Question: I've finally got around to starting windows phone dev. I'm not very good at it yet, but anyway, I hope you guys understand what I want to do here.
From what I've learnt from other programmers, an ObservableCollection can be updated in live time whilst it is databound to an object, such as a listbox. All changes to the ObservableCollection will cause the UI of the object it's databound to update it's items.
So what I'm trying to do, is download a file from my server, parse it with json, then update the ObservableCollection with the new data. However, the webclient doesn't seem to be downloading the new data until the app is re opened!
---
Here's a gif showing how the app works at the moment:

And here's my code (cut down a bit):
'''
Dim aList As New ObservableCollection(Of classes.consoles)
Private Sub PhoneApplicationPage_Loaded(sender As System.Object, e As System.Windows.RoutedEventArgs) Handles MyBase.Loaded
checkforconsoles()
End Sub
Public Sub checkforconsoles()
Dim wc As New WebClient()
AddHandler wc.DownloadStringCompleted, AddressOf downloaded
wc.DownloadStringAsync(New Uri("http://localhost/api/?function=GetConsolesForUser&userid=" & id))
End Sub
Private Sub downloaded(sender As Object, e As DownloadStringCompletedEventArgs)
aList.Clear()
'MessageBox.Show(e.Result)
Dim o As JObject = JObject.Parse(e.Result)
Dim jarray As JArray = DirectCast(o("results"), JArray)
Try
Dim i As Integer = jarray.Count()
For i = 0 To jarray.Count() - 1 Step 1
Dim id As String = jarray(i)("id").ToString
Dim name As String = jarray(i)("name").ToString
Dim image As String = jarray(i)("image").ToString
MessageBox.Show(name)
Dim c As classes.consoles = New classes.consoles()
c.categoryimage = New Uri(image)
c.categoryname = name
c.categoryid = id
aList.Add(c)
Next
listBoxview.ItemsSource = aList
StackPanel1.Visibility = Windows.Visibility.Collapsed
StackPanel2.Visibility = Windows.Visibility.Visible
Catch ex As Exception
StackPanel2.Visibility = Windows.Visibility.Collapsed
StackPanel1.Visibility = Windows.Visibility.Visible
End Try
End Sub
Private Sub ApplicationBarIconButton_Click_1(sender As System.Object, e As System.EventArgs)
checkforconsoles()
End Sub
'''
Does anybody have any clue what's wrong? :(
Thanks in advance.
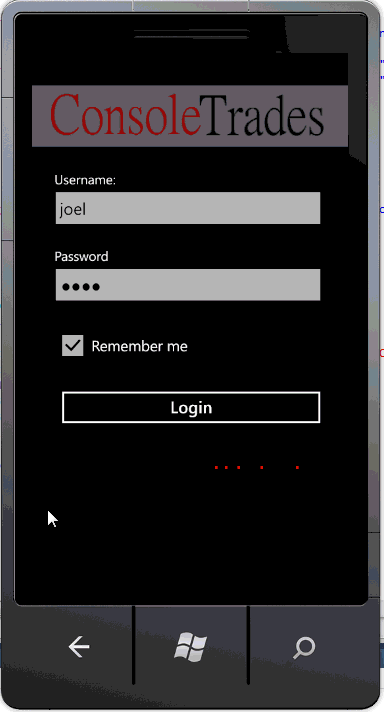
Answer: It's a cachine issue with the WebClient. You can append a random query string to ensure that the URL is always unique so that the WebClient doesn't cache the results. One way to do this is to add a random GUID value since it's very unlikely to generate two of the same GUIDs in a short time frame.
'''
wc.DownloadStringAsync(New Uri("http://localhost/api/?function=GetConsolesForUser&
userid=" & id & "&random=" + Guid.NewGuid().ToString()))
'''